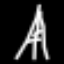
Label: The Eiffel Tower